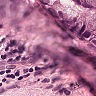
Metastatic tissue present: yes